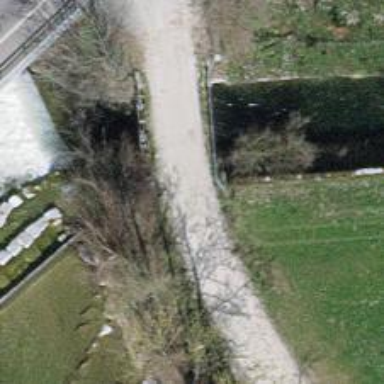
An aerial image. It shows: Unclassified road with gravel surface going over bridge.